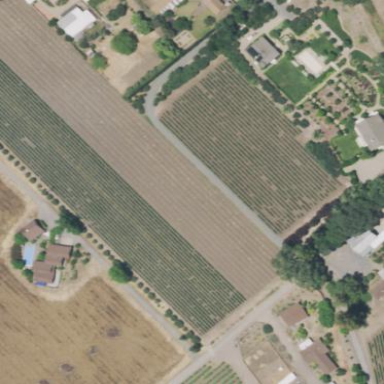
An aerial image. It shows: Vineyard with grape crops.